Chest X-ray:
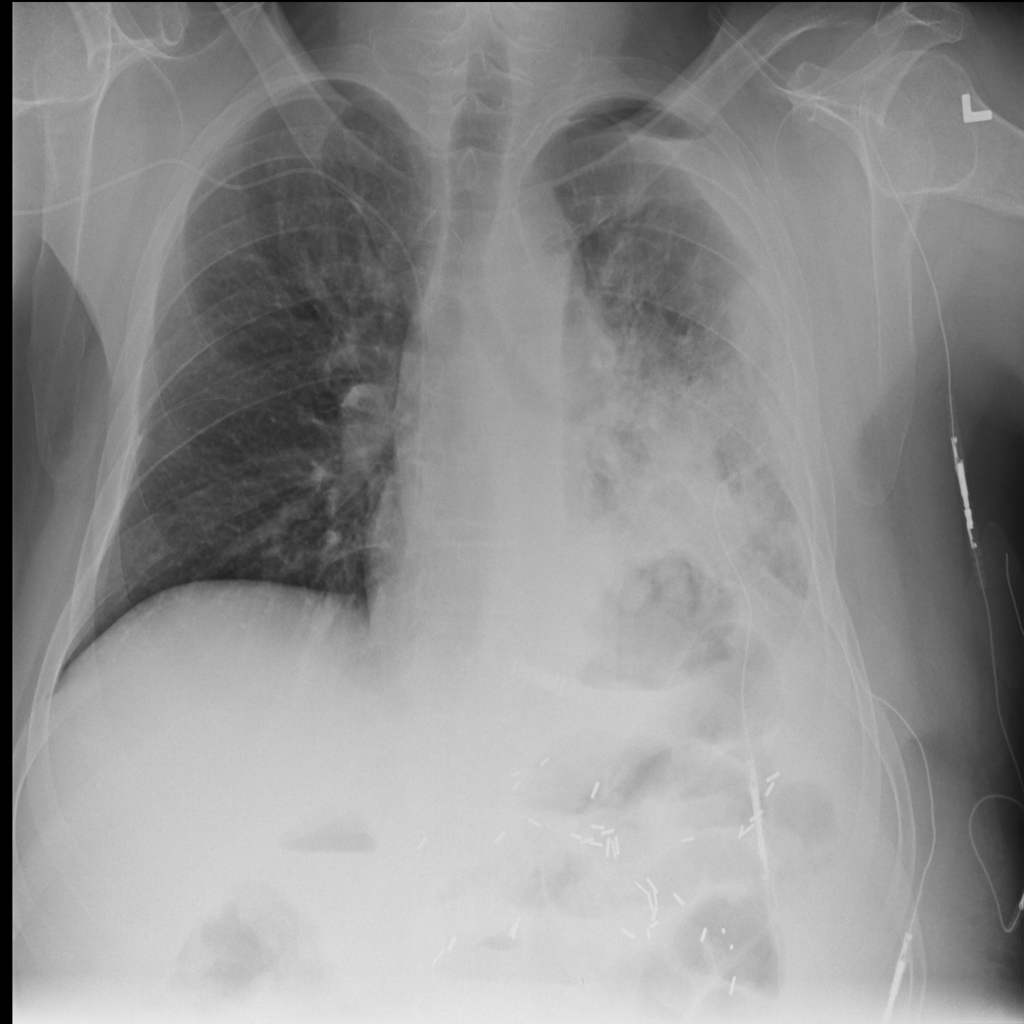
Findings: Consolidation, Effusion
No abnormal finding: no